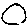
Label: circle